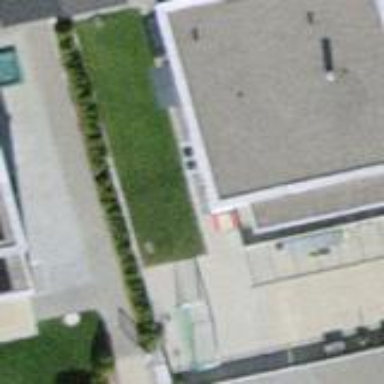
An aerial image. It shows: Building.